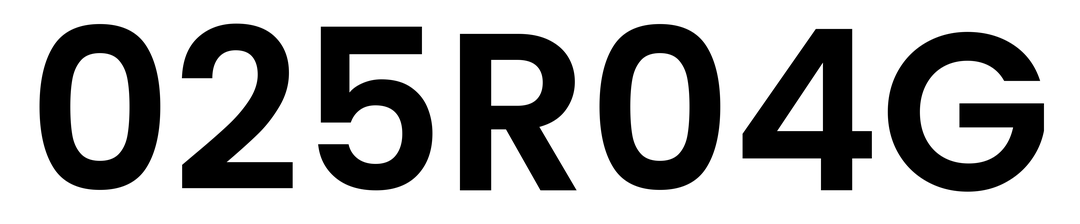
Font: Poppins-SemiBold